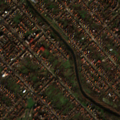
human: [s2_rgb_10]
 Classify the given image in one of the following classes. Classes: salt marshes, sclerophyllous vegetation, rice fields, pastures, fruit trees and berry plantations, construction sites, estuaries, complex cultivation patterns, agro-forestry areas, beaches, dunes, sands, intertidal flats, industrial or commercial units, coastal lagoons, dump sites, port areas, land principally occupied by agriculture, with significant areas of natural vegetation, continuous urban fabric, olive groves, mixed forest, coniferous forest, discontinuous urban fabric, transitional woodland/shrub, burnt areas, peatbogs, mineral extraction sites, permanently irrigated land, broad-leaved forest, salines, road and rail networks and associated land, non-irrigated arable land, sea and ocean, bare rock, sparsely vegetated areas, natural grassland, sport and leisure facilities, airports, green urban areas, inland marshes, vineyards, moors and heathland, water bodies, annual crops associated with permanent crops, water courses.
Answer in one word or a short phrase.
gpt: discontinuous urban fabric, land principally occupied by agriculture, with significant areas of natural vegetation, water courses